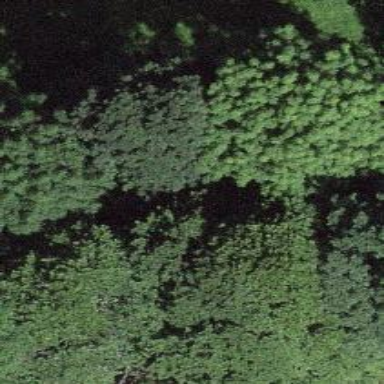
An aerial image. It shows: Row of trees in natural setting.